Question: this is my first Windows 8 app... I'm having this last problem before going live with it. :)
5-6 seconds after the items have been added to the dataSource. XHR/AJAX call + loading takes 200-300ms.
---
This seems very weird. I've added some code below:
'''
this.categoryProducts = new WinJS.Binding.List();
this.productListview = element.querySelector('#category-products-listview').winControl;
this.productListview.itemTemplate = element.querySelector('#product-template');
this.productListview.itemDataSource = this.categoryProducts.dataSource;
this.productListview.oniteminvoked = this._product_clicked.bind(this);
'''
'''
_ref = data.products;
_results = [];
for (_i = 0, _len = _ref.length; _i < _len; _i++) {
product = _ref[_i];
_results.push(Category.categoryProducts.push(product));
}
'''
'''
<div id="product-template" data-win-control="WinJS.Binding.Template">
<div class="item product">
<img class="item-image" src="/images/shopping-bag.png" data-win-bind="src: thumbnail; alt: name" onError="this.src='/images/shopping-bag.png';" />
<div class="item-details" >
<div class="item-details-top">
<h4 class="item-title" data-win-bind="textContent: name"></h4>
</div>
<div class="item-details-bottom">
<div class="price"> <span style="font-weight:bold;">$</span> <span data-win-bind="textContent: price"></span></div>
<div class="reviews" ><span class="icon-comments"></span> <span data-win-bind="textContent: reviews_count"></span></div>
<div class="stars" > <span class="icon-star"></span><span class="icon-star"></span><span class="icon-star"></span><span class="icon-star"></span><span class="icon-star"></span> <span data-win-bind="textContent: stars"></span></div>
</div>
</div>
</div>
</div>
'''
---
This is what the ListView looks like when rendered.

---
Any idea guys?
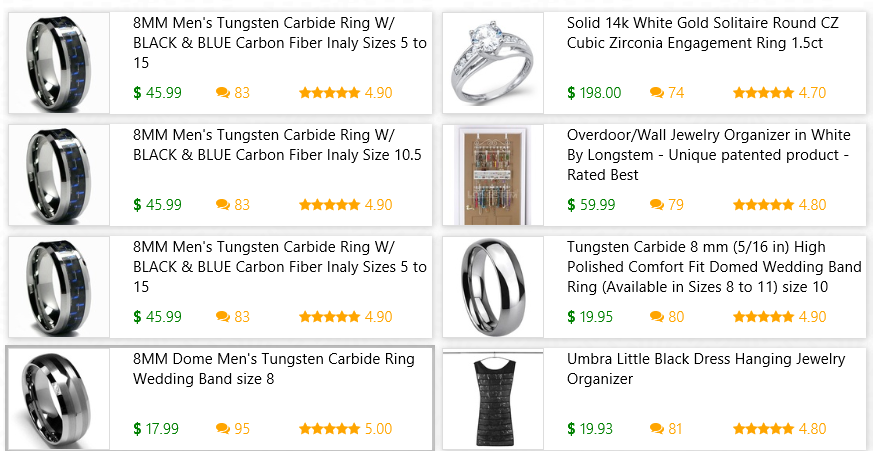
Answer: Do you add items to the dataSource before or after you set up the ListView? Not saying this is it, but wondering if you are getting a lot of churn by adding items the way you are. I would pull down the items and create a new Binding List and then set the dataSource.
I have loaded 100s of items into a listView with minimal delay.
1. Set up ListView with empty List
2. Pull data from web
3. Create new Binding List with results from web call
4. Update ListView with new datasource from new List
Your mileage may vary...